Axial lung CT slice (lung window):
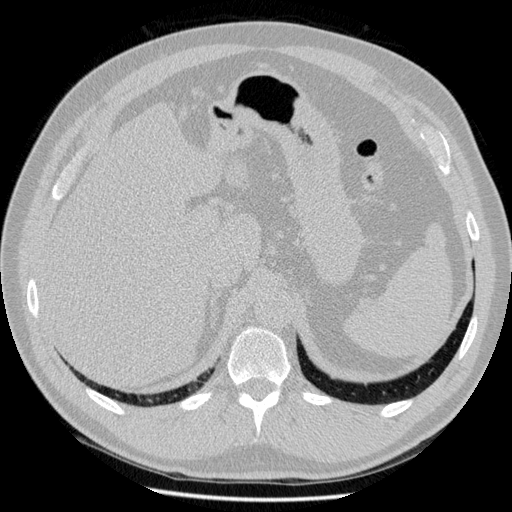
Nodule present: no